Question: I am trying to pull data from a without opening the file.
I used so I can manipulate the resulting table easily since I just need specific fields.
Rather than doing the filter and copy routine, is preferable since I can use to get what I want.
The line: 'rec.Open sqlStr, con, adOpenStatic, adLockReadOnly'
throws the error
> Run-time error ...:
External table is not in the expected format.

The file is in format and it is included in the default setting of blocked files (files that will be opened in Protected View).
Out of curiosity, I temporarily disabled the file blocking but the same error occurred.
How can I make this work without opening the file?
'''
Sub stancial()
Dim sPath As String, fName As String
sPath = "P:\Folder": fName = "Report.xls"
Dim con As ADODB.Connection: Set con = New ADODB.Connection
Dim rec As ADODB.Recordset: Set rec = New ADODB.Recordset
Dim DataSource As String
DataSource = sPath & fName
con.Open "Provider=Microsoft.ACE.OLEDB.12.0;" & _
"Data Source=" & DataSource & ";" & _
"Extended Properties=""Excel 12.0 Xml;HDR=YES"";"
Dim cat As ADOX.Catalog: Set cat = New ADOX.Catalog
Set cat.ActiveConnection = con
Dim shName As String
shName = Replace(cat.Tables(0).Name, "'", "")
Dim sqlStr As String
sqlStr = "SELECT * FROM [" & shName & "];"
rec.Open sqlStr, con, adOpenStatic, adLockReadOnly
Sheet1.Range("A2").CopyFromRecordset rec
rec.Close
con.Close
Set cat = Nothing
Set rec = Nothing
Set con = Nothing
End Sub
'''
I also tried this:
'''
con.Open "Provider=Microsoft.ACE.OLEDB.12.0;" & _
"Data Source=" & DataSource & ";" & _
"Extended Properties=""Excel 8.0;HDR=YES"";"
'''
and also this:
'''
con.Open "Provider=Microsoft.Jet.OLEDB.4.0;" & _
"Data Source=" & DataSource & ";" & _
"Extended Properties=""Excel 8.0;HDR=YES"";"
'''
It still gives the error. I think is has something to do with opening the rather than the .
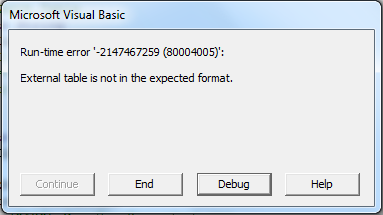
Answer: If this is a machine generated XLS-File, I suspect the machine, that is generating this, does something wrong. Try open the file in Excel, save it with different filename in Excel 97-2003 xls format. Put it on the shared drive and then try with this file. If it works then, my suspect was correct.
Btw.: That it works with open files has not really something to say. If you have open a test.csv file in Excel, then you can access even this with ADO and the Excel-driver.
You can check this, if you try:
'''
con.Open "Provider=Microsoft.ACE.OLEDB.12.0;" & _
"Data Source=" & "C:\path est.csv" & ";" & _
"Extended Properties=""Excel 12.0 Xml;HDR=YES"";"
'''
this will fail, if test.csv is not open in Excel. Now open test.csv in Excel and try again. Now it will succeed.
That in your case it fails so late, suggests that the error is not large enough to prevent even the connection.
Greetings
Axel